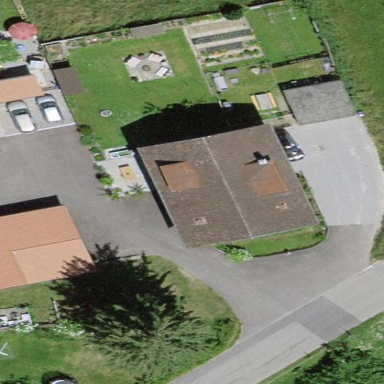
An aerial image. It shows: Residential building.